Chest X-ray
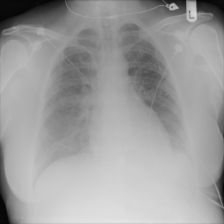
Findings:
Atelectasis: positive
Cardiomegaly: negative
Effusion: positive
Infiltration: positive
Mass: negative
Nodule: negative
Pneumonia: negative
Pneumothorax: negative
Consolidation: negative
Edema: negative
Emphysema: negative
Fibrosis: negative
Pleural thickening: negative
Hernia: negative